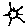
Label: sun